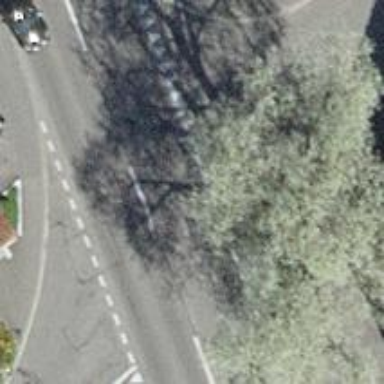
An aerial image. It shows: Road with "give way" sign.